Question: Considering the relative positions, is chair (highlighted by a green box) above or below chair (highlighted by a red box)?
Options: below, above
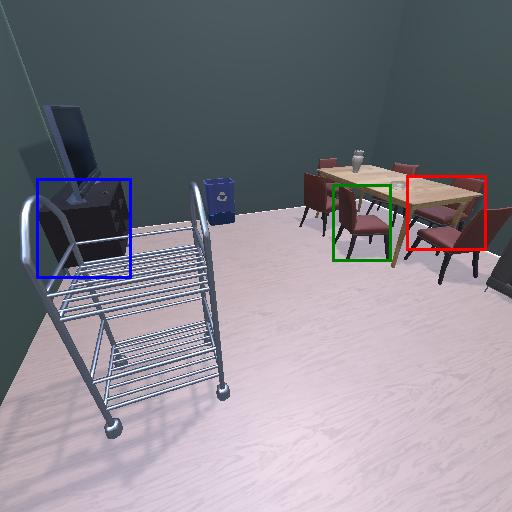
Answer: below